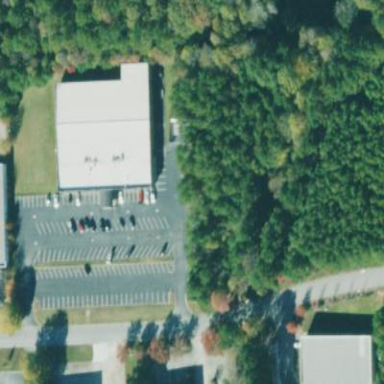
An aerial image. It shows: Parking area.